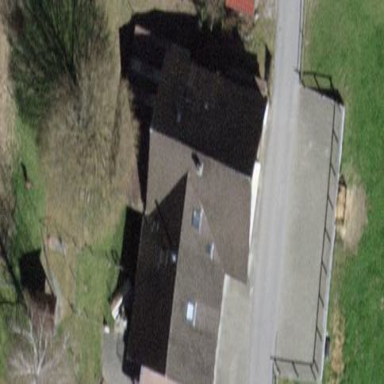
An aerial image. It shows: Simple and straightforward house.